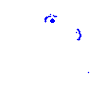
Particle: kaon